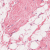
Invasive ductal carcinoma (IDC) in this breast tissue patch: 0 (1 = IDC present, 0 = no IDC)